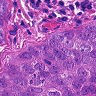
Metastatic tissue present: yes